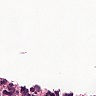
Metastatic tissue present: no